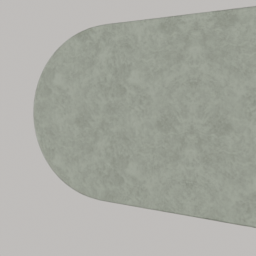
Label: furniture